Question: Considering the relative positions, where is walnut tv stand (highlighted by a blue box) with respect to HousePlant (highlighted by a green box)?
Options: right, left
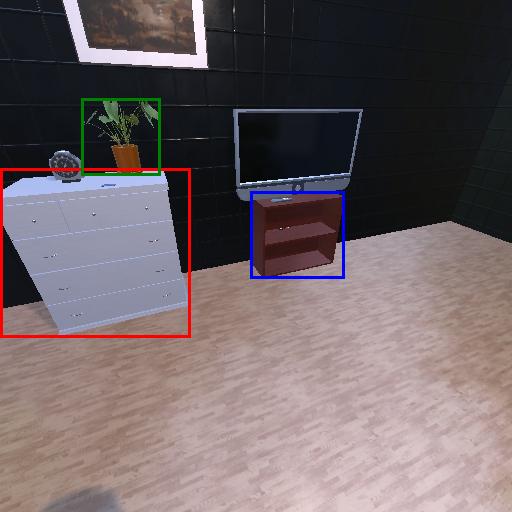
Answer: right